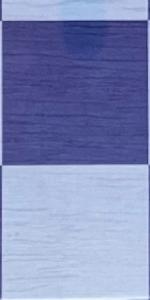
Label: Empty